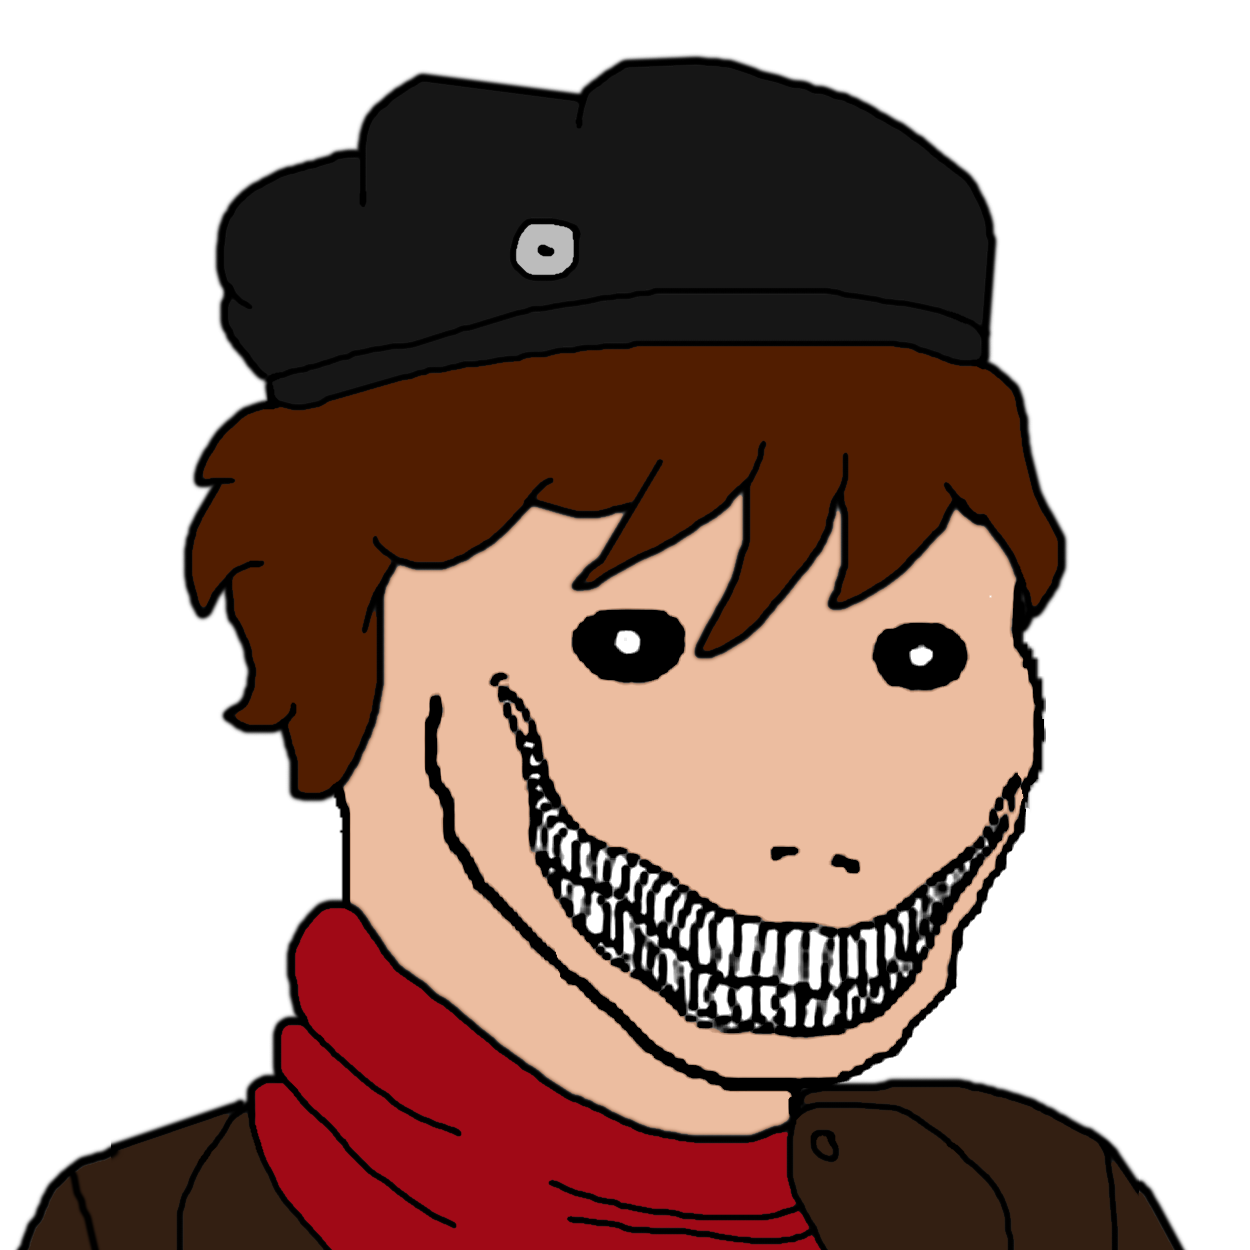
Label: 5_Oomer